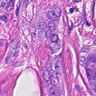
Metastatic tissue present: yes